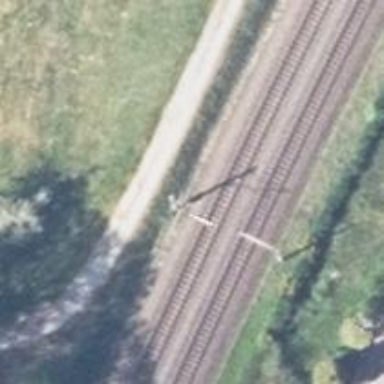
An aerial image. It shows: Railway milestone with catenary mast.